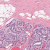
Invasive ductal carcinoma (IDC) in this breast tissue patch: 0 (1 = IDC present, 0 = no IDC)